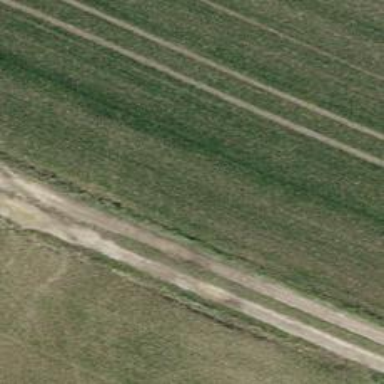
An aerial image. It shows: Track with grade 3 tracktype.